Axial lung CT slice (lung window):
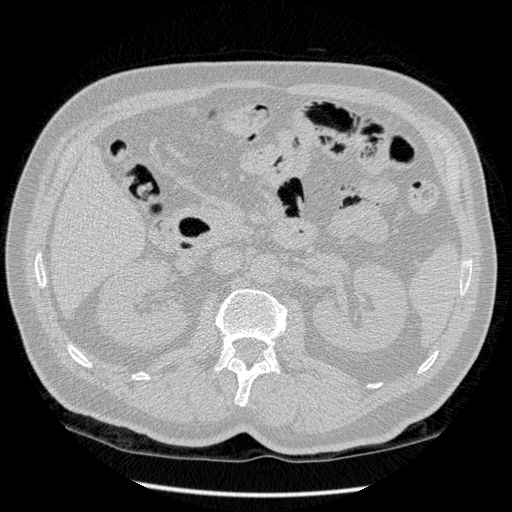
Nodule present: no